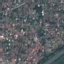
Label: Residential